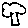
Label: tree